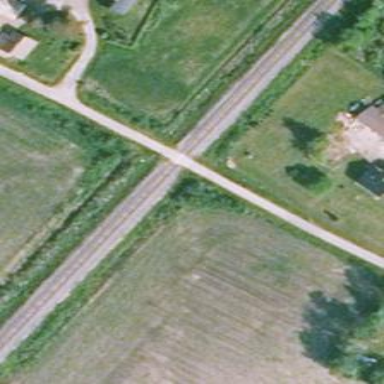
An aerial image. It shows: Railway track of B1 class.